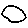
Label: circle